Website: slack
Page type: receipt
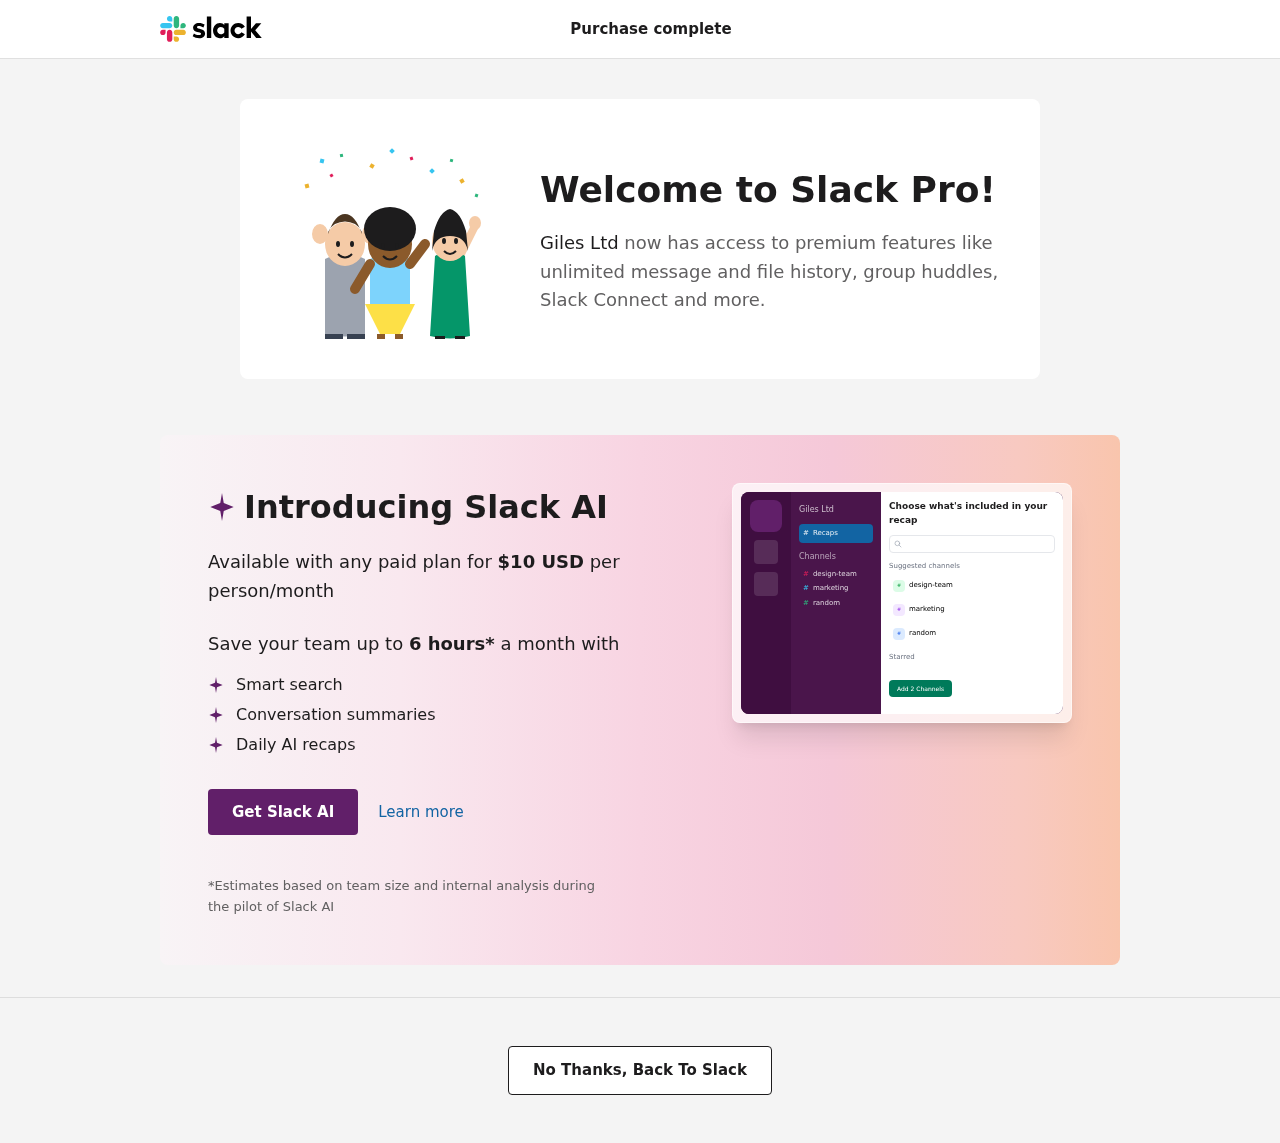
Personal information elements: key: PII_COMPANY
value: Giles Ltd